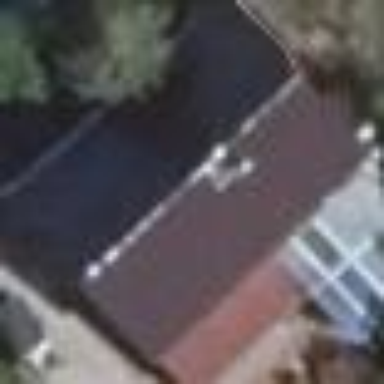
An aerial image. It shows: Simple house.